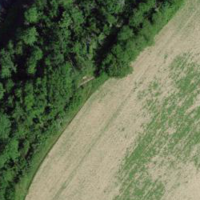
EUNIS habitat code: 52
Species observed at this site:
Hippocrepis emerus
Clematis vitalba
Lapsana communis
Euphorbia cyparissias
Melittis melissophyllum